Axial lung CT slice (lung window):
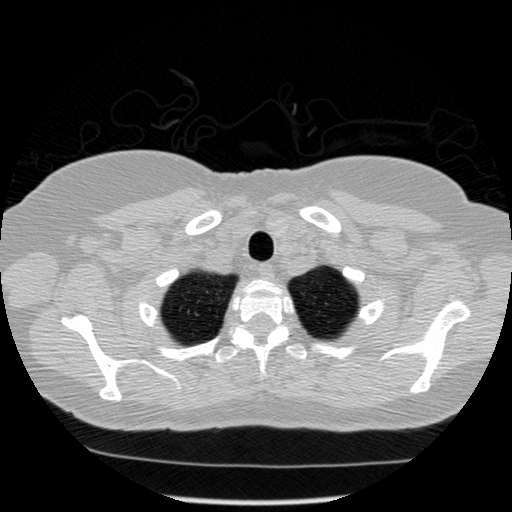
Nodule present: no